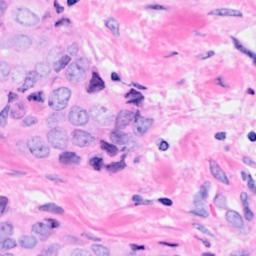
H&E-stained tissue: Breast